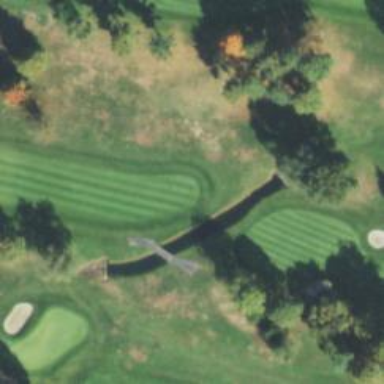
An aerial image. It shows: Service road designated as golf cart path.